Question: I need help, I write the code and have to use from user parameter >> [%1] in statement
but when I execute ..the filled window force me fill from the last date to first date. It should be fill from the first date to last date.
when I execute... the "User window" popup and need to input date from the first date to last date (ex: 01/08/20 - 30/09/20) but from the fact from above coding,
user have to input the last date to the first date (ex: 30/09/20 - 01/08/20) << this will make user confuse
I attached the pic for you can see it clear>>
'''
Select
T0.docnum , T0.docdate , Sum(T1.Quantity),
Sum(case when T0.docdate between dateadd(month,0,DATEADD(DAY,1-DATEPART(day,'[%1]'),'[%1]')) and eomonth(dateadd(month,0,DATEADD(DAY,1-DATEPART(day,'[%1]'),'[%1]'))) then T1.Quantity*T2.U_hmc_vollts else 0 end) as 'm12_Lts' ,
sum(case when T0.docdate between dateadd(month,-1,DATEADD(DAY,1-
DATEPART(day,'[%1]'),'[%1]')) and eomonth(dateadd(month,-1,DATEADD(DAY,1-
DATEPART(day,'[%1]'),'[%1]'))) then T1.Quantity*T2.U_hmc_vollts else 0 end) as 'm11_Lts'
From OINV T0
left join inv1 T1 on T0.DocEntry = T1.DocEntry
left join oitm T2 on T1.ItemCode = T2.ItemCode
Where
T0.docdate >= '[%0]' and T0.Docdate <= '[%1]'
Group By
T0.docnum, T0.Docdate
'''
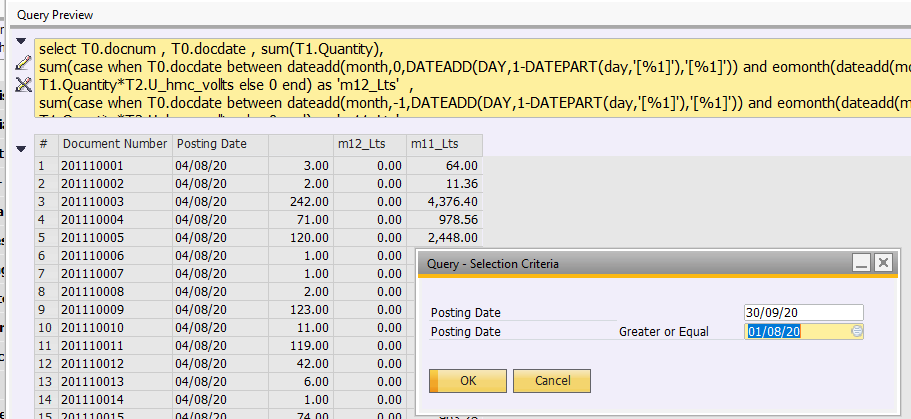
Answer: Try Inserting
'''
/*SELECT FROM [dbo].[OWTR] p1*/
declare @FROM as Datetime
declare @TO as datetime
/* WHERE */
set @FROM = /* p1.docdate */ '[%0]'
set @TO = /* p1.docdate */ '[%1]'
'''
at the top of your query (the table doesn't really matter)
then replace the [%0] with @FROM and [%1] with @TO in the rest of your query.
Full Code:
'''
/*SELECT FROM [dbo].[OWTR] p1*/
declare @FROM as Datetime
declare @TO as datetime
/* WHERE */
set @FROM = /* p1.docdate */ '[%0]'
set @TO = /* p1.docdate */ '[%1]'
Select
T0.docnum , T0.docdate , Sum(T1.Quantity),
Sum(case when T0.docdate between dateadd(month,0,DATEADD(DAY,1-
DATEPART(day,@TO),@TO)) and eomonth(dateadd(month,0,DATEADD(DAY,1-
DATEPART(day,@TO),@TO))) then T1.Quantity*T2.U_hmc_vollts else 0 end) as
'm12_Lts' ,
sum(case when T0.docdate between dateadd(month,-1,DATEADD(DAY,1-
DATEPART(day,@TO),@TO)) and eomonth(dateadd(month,-1,DATEADD(DAY,1-
DATEPART(day,@TO),@TO))) then T1.Quantity*T2.U_hmc_vollts else 0 end) as
'm11_Lts'
From OINV T0
left join inv1 T1 on T0.DocEntry = T1.DocEntry
left join oitm T2 on T1.ItemCode = T2.ItemCode
Where
T0.docdate >= @FROM and T0.Docdate <= @TO
Group By
T0.docnum, T0.Docdate
'''
let me know how you get on.